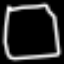
Label: square